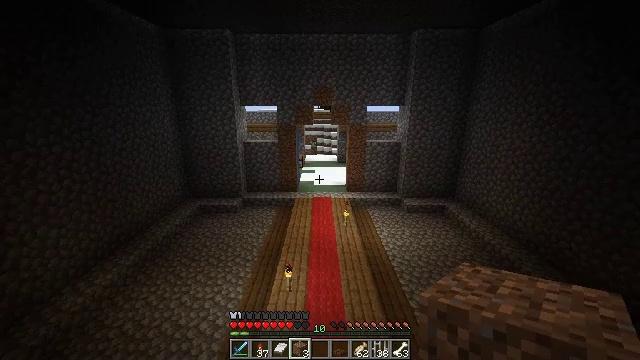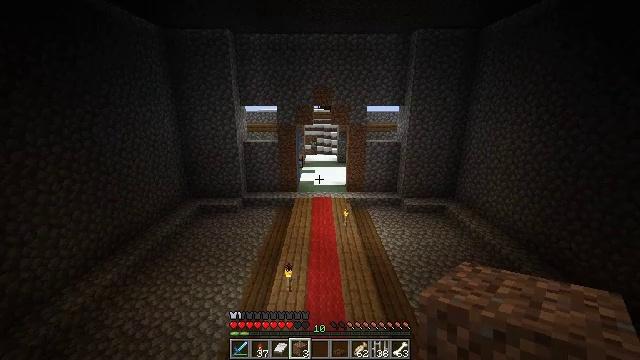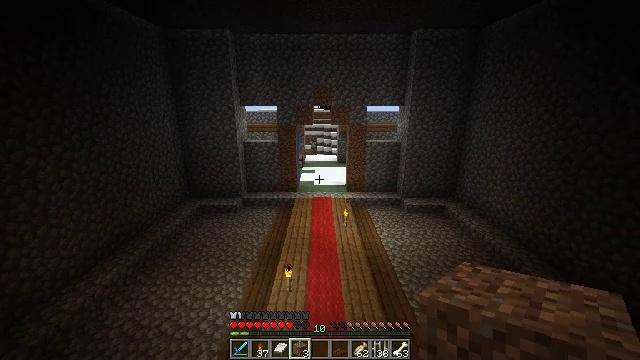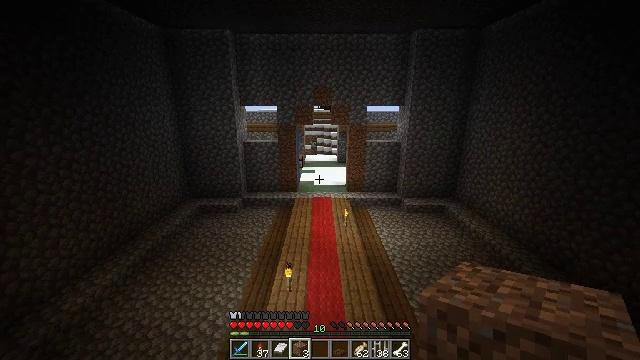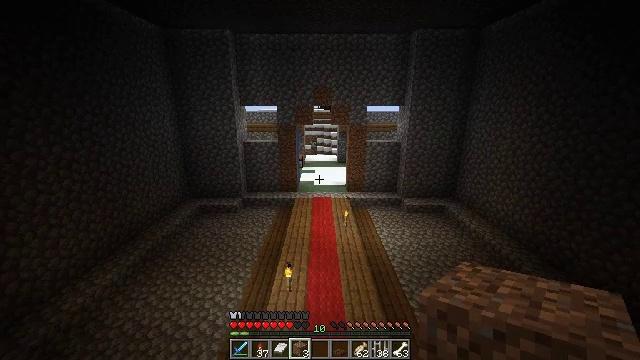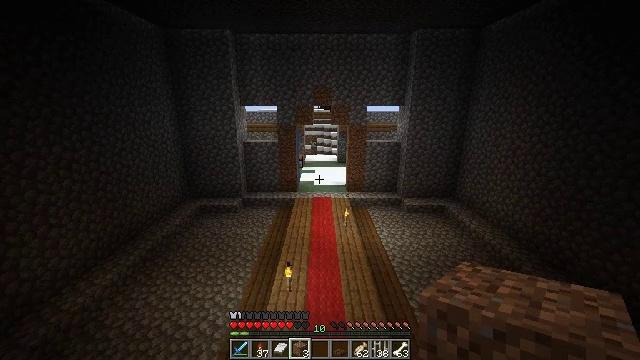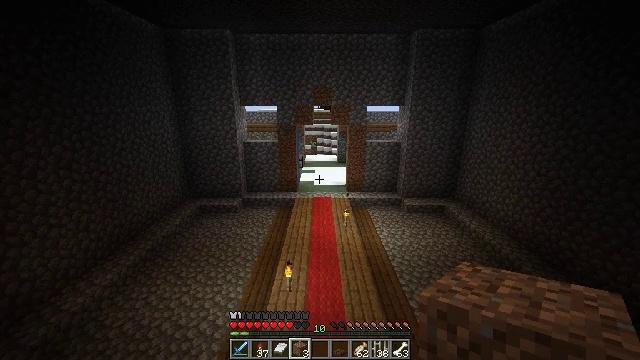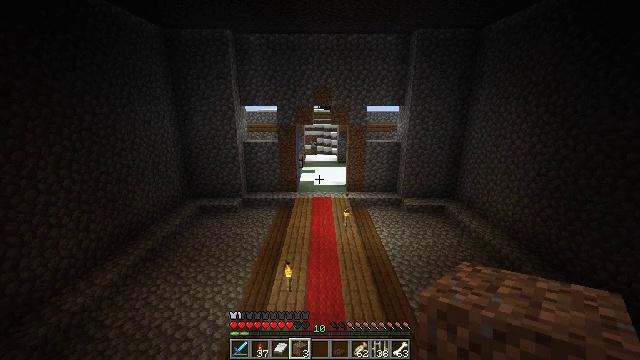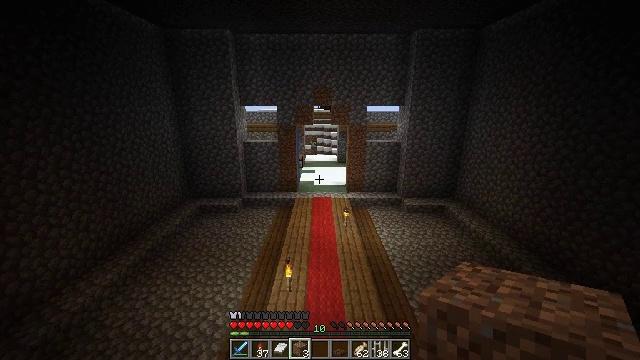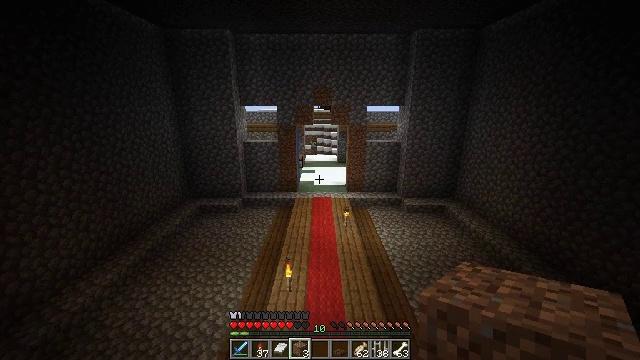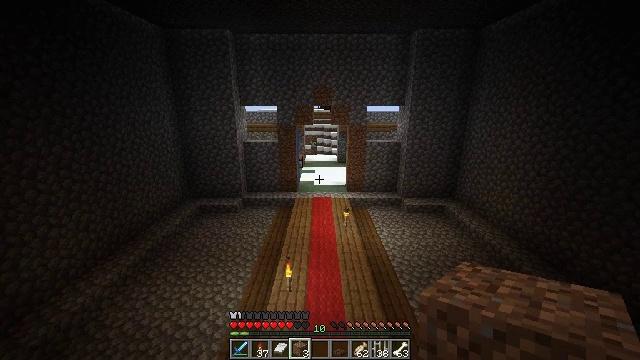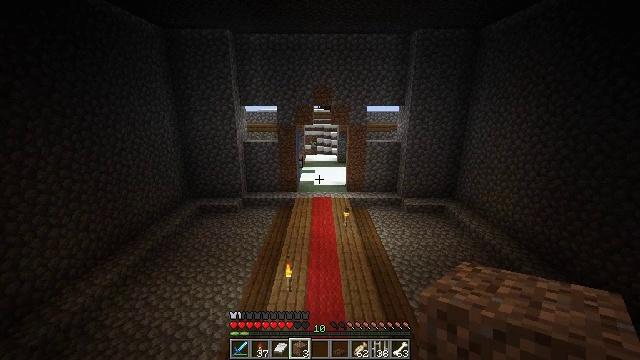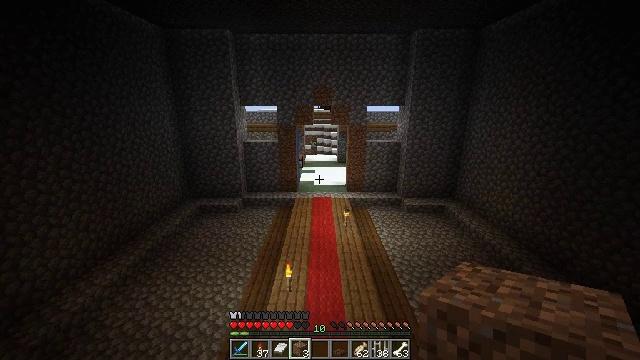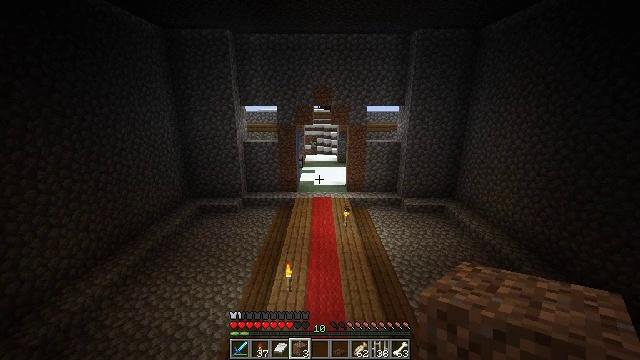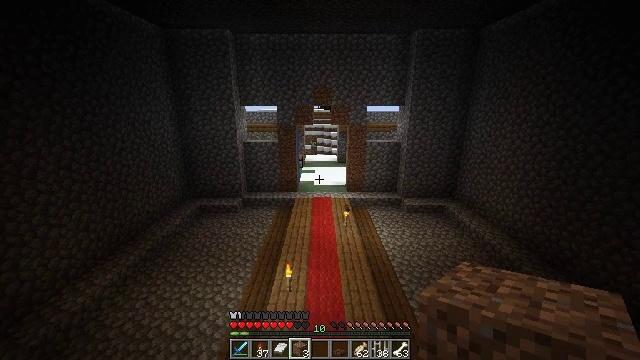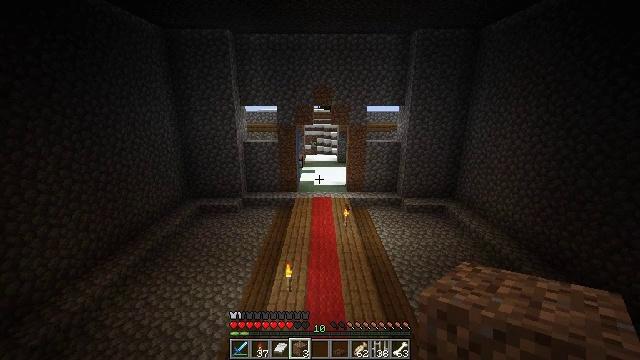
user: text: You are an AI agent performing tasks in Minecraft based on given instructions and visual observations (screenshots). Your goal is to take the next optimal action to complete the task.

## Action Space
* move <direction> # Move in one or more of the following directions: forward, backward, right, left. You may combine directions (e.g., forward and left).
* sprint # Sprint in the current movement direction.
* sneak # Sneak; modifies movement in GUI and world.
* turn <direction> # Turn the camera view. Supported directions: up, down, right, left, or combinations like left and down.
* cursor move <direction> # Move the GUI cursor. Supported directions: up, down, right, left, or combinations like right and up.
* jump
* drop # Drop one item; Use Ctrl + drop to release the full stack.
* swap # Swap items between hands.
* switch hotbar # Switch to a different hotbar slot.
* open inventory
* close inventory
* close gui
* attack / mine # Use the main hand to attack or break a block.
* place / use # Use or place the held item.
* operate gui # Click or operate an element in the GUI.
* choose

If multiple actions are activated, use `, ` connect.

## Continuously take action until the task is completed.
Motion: motion action
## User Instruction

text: Remove kelp and place it on the ground.
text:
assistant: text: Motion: no_op
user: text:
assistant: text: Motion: no_op
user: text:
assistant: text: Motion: no_op
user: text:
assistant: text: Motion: no_op
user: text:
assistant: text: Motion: no_op
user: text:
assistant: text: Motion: no_op
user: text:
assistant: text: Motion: no_op
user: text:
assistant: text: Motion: no_op
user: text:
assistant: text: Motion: no_op
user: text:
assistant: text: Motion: no_op
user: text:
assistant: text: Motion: no_op
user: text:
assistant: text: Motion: no_op
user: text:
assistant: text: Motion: no_op
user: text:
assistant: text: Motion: no_op
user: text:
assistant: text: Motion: no_op
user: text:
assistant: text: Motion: no_op
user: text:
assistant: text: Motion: no_op
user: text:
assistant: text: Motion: no_op
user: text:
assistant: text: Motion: no_op
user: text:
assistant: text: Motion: no_op
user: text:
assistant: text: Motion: no_op
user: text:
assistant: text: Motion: no_op
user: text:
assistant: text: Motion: no_op
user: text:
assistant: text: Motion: no_op
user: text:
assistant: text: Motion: no_op
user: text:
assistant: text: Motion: no_op
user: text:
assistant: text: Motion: no_op
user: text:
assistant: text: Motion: no_op
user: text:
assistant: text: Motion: no_op
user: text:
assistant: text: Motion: no_op